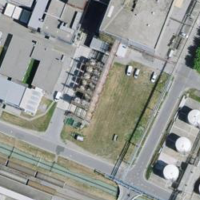
EUNIS habitat code: 54
Species observed at this site:
Euphorbia cyparissias